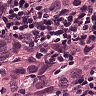
Metastatic tissue present: yes